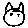
Label: cat